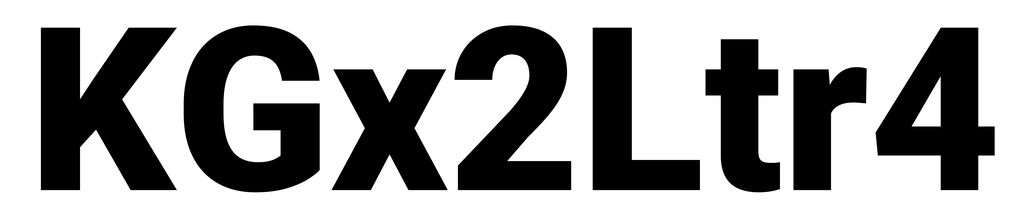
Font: Roboto_Black